В воду массой $m$ бросают вещество такой же массы, обладающее следующими свойствами: $1.$ При растворении в воде вещество поглощает энергию $\lambda$ на каждый килограмм, причем $\frac{\lambda}{c}=200~К$, где $c$ — удельная теплоемкость вещества, которая равна теплоемкости воды и не меняется при растворении. $2.$ Концентрация $\alpha$ вещества в воде, определяемая как отношение масс растворенного вещества к массе растворителя $\alpha=\frac{m_{вещ}}{m_{раств}}$, в насыщенном растворе зависит от температуры (см. график $\alpha (t^{\circ} \mathrm{C})$ на рисунке).  Начальная температура вещества равна $+200^{\circ} \mathrm{C}$, воды $0^{\circ} \mathrm{C}$.
Определите установившуюся температуру раствора $t_{уст}$ и конечную концентрацию $\alpha_{уст}$. Тепловыми потерями и испарением пренебречь.
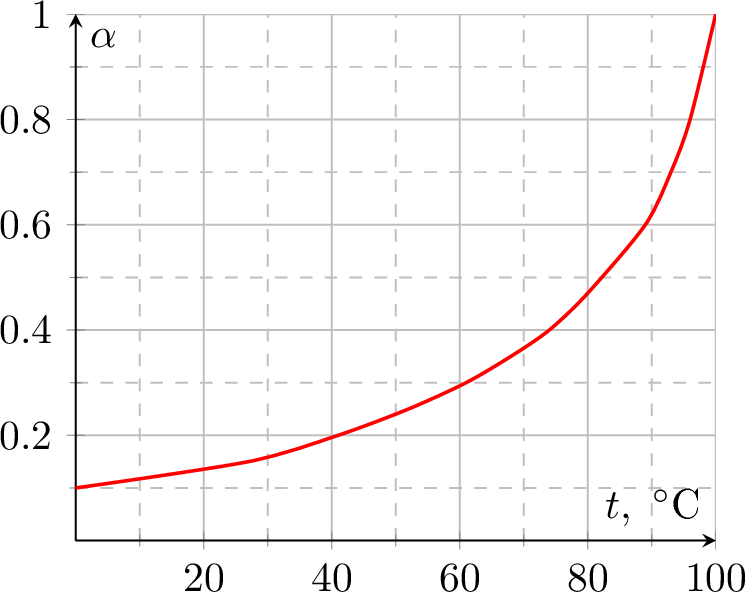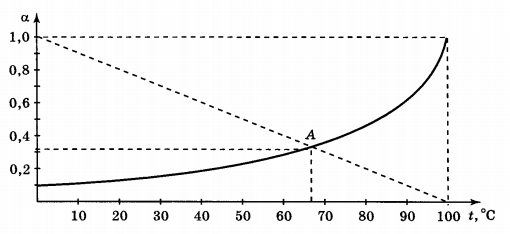
Решение: Из закона сохранения энергии следует $$ Q_{раст}=Q_{1}+Q_{2}. $$ $Q_{раст}$ — теплота, ушедшая на растворение вещества, $Q_{1}$ — выделившаяся теплота при остывании воды $($возм., $Q_{1}<0)$, $Q_{2}$ — выделившаяся теплота при остывании вещества. $$ Q_{раст}=\lambda m_{раств. в-ва}=\lambda m_{растворителя} \alpha=\lambda m \alpha, \\ Q_{1}=c m_{воды}\left(t_{1}-\theta\right)=c m\left(t_{1}-\theta\right), \\ Q_{2}=c m_{в-ва}\left(t_{2}-\theta\right)=c m\left(t_{2}-\theta\right), \\ \lambda \alpha m=c m\left(t_{1}-\theta\right)+c m\left(t_{2}-\theta\right), \\ \alpha=\frac{c}{\lambda}\left(t_{1}+t_{2}-2 \theta\right). \quad (1) $$ Зависимость $\alpha(\theta)$ — это уравнение прямой: $\alpha\left(0^{\circ} \mathrm{C}\right)=1$, $\alpha\left(100^{\circ} \mathrm{C}\right)=0$. Уравнение $(1)$ решается графически (см. рисунок): $t_{A} \approx 65{ }^{\circ} \mathrm{C}$, $\alpha_{A} \approx 0.35$.
Ответ: $$ t_{уст} \approx 65{ }^{\circ} \mathrm{C}. \\ \alpha_{уст} \approx 0.35. $$
Темы:
T, Растворы, Всероссийские, Теплота, Обработка графика